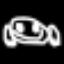
Label: frog